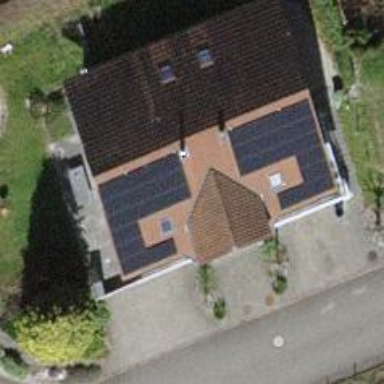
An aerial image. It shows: Solar power generator using photovoltaic method with solar photovoltaic panel types.